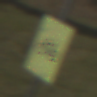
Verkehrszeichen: RadverkehrOhnePfeilsymbol
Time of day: MorningAfternoon
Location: Outdoor (Suburban)
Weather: Clear
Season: NotSpecified
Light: Natural